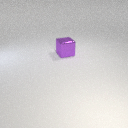
large purple metal cube